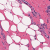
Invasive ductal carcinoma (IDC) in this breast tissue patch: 0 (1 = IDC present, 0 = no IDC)